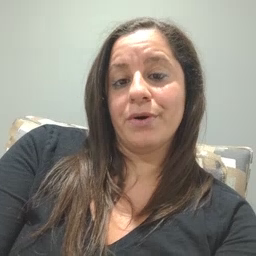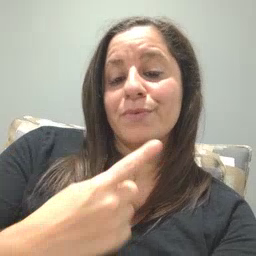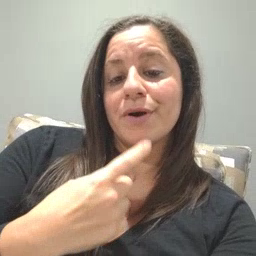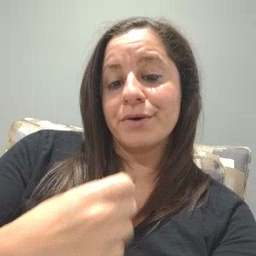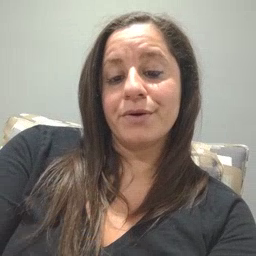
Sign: red